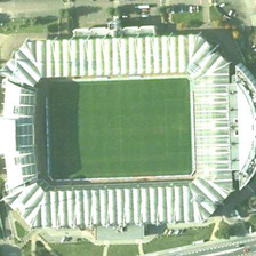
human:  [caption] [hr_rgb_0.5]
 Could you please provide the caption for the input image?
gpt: There is a stadium between the parking lot and the road.

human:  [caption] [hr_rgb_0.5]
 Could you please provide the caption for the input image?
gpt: there is a football playground int the center of the ring of the huge rectangular filmy ceiling .

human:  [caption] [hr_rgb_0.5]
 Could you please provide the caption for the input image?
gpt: This is a stadium between a parking lot and a street.

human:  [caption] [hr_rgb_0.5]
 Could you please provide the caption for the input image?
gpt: This is a stadium between the parking lot and the road.

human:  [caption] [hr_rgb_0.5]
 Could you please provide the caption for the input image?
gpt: There is a stadium between the parking lot and the street.